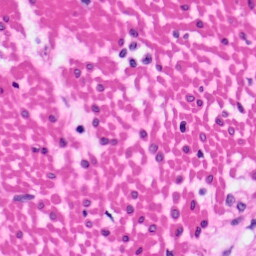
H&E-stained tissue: Pancreatic